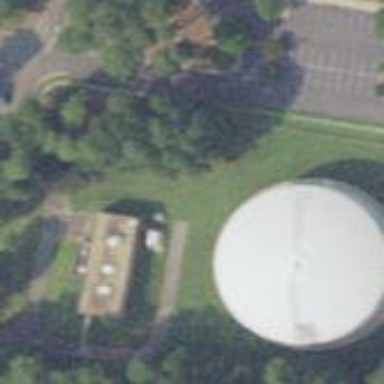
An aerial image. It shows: Storage tank that is man-made.